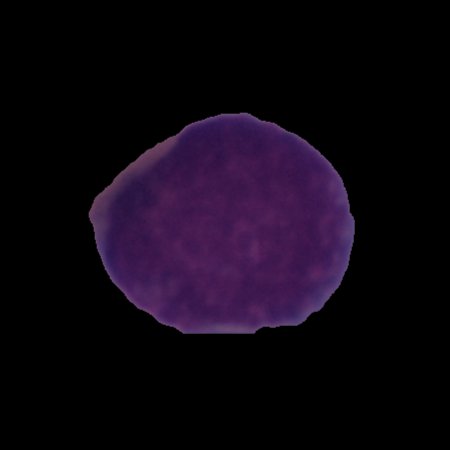
Label: cancer